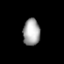
Tissue: prostate
Cell type: T cells
Senescence score: 0.3492
Nuclear area (px): 446
Mean DAPI intensity: 165.852